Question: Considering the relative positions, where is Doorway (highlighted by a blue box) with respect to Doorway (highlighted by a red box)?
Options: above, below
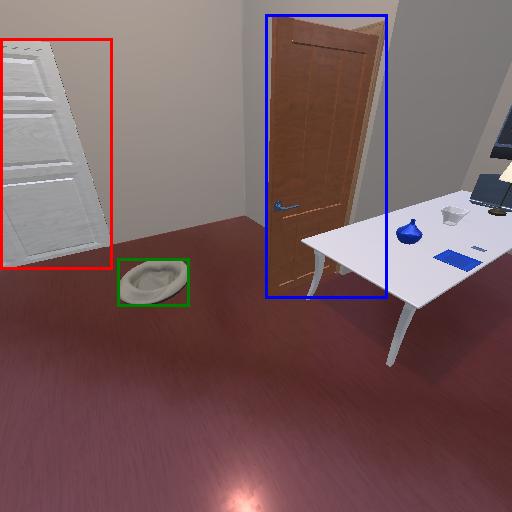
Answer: above